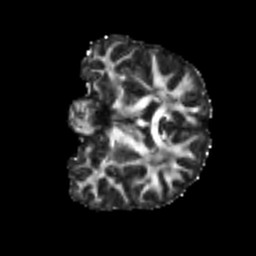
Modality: FA
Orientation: coronal
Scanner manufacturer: siemens
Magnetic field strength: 3 T
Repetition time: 4 s
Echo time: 0.0594 s